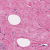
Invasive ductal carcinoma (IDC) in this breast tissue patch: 0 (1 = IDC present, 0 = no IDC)